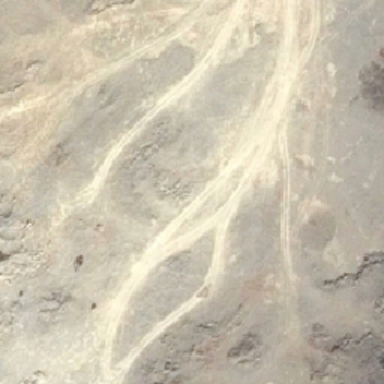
Some striped fork roads lie on the bare ground .